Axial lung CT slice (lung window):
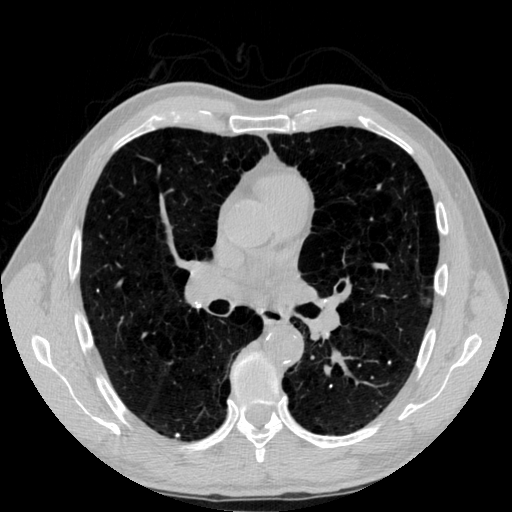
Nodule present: yes
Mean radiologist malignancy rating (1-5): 1